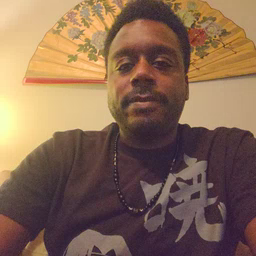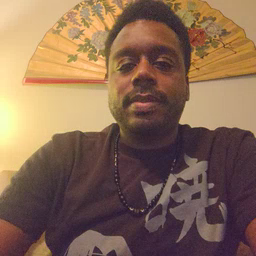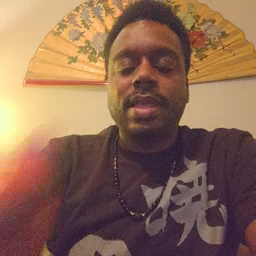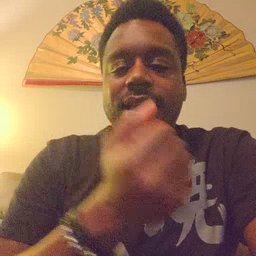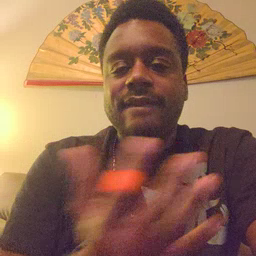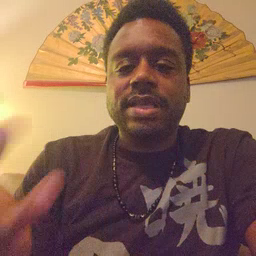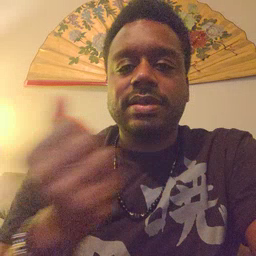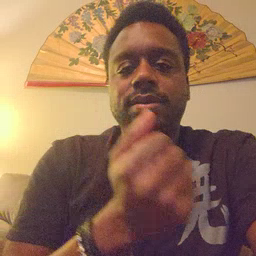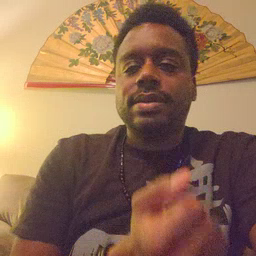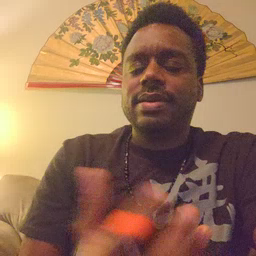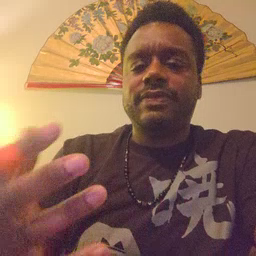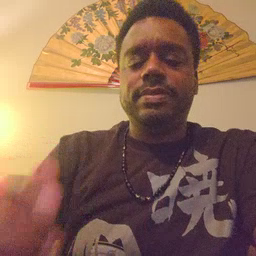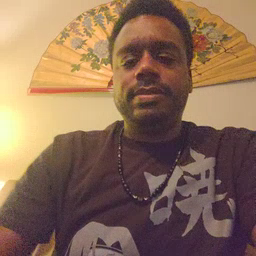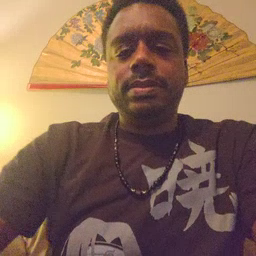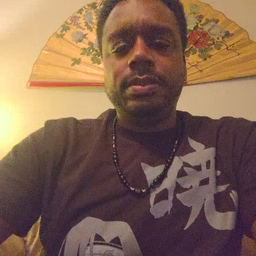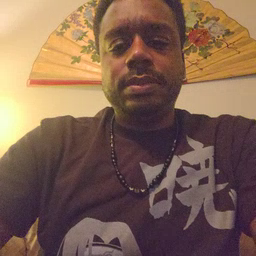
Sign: every